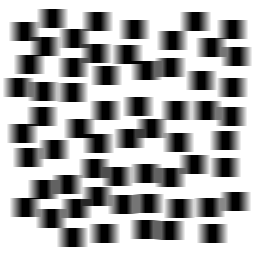
Squares: 60
Triangles: 0
Stars: 0
Total shapes: 60